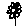
Label: flower